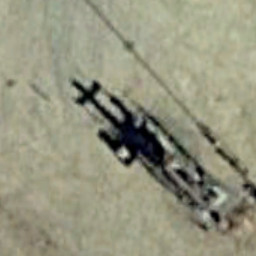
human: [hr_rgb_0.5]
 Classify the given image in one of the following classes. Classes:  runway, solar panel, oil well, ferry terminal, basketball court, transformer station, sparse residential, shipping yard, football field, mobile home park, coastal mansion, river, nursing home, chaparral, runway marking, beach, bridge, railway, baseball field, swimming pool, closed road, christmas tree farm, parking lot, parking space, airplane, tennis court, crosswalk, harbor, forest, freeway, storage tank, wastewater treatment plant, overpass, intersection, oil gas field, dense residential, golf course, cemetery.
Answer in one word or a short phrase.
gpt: oil well